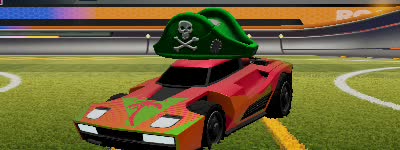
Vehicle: breakout